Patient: sex M, age 68
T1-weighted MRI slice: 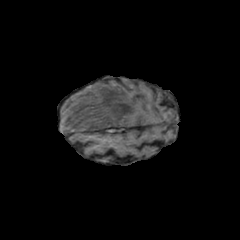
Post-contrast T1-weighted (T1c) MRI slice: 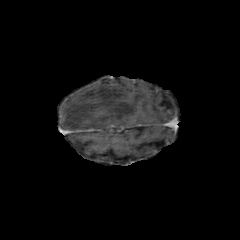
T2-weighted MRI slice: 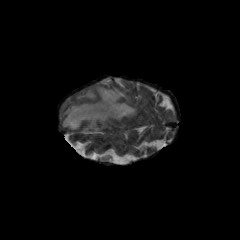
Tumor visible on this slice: yes
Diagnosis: Glioblastoma, IDH-wildtype
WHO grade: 4